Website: crate-barrel
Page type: payment
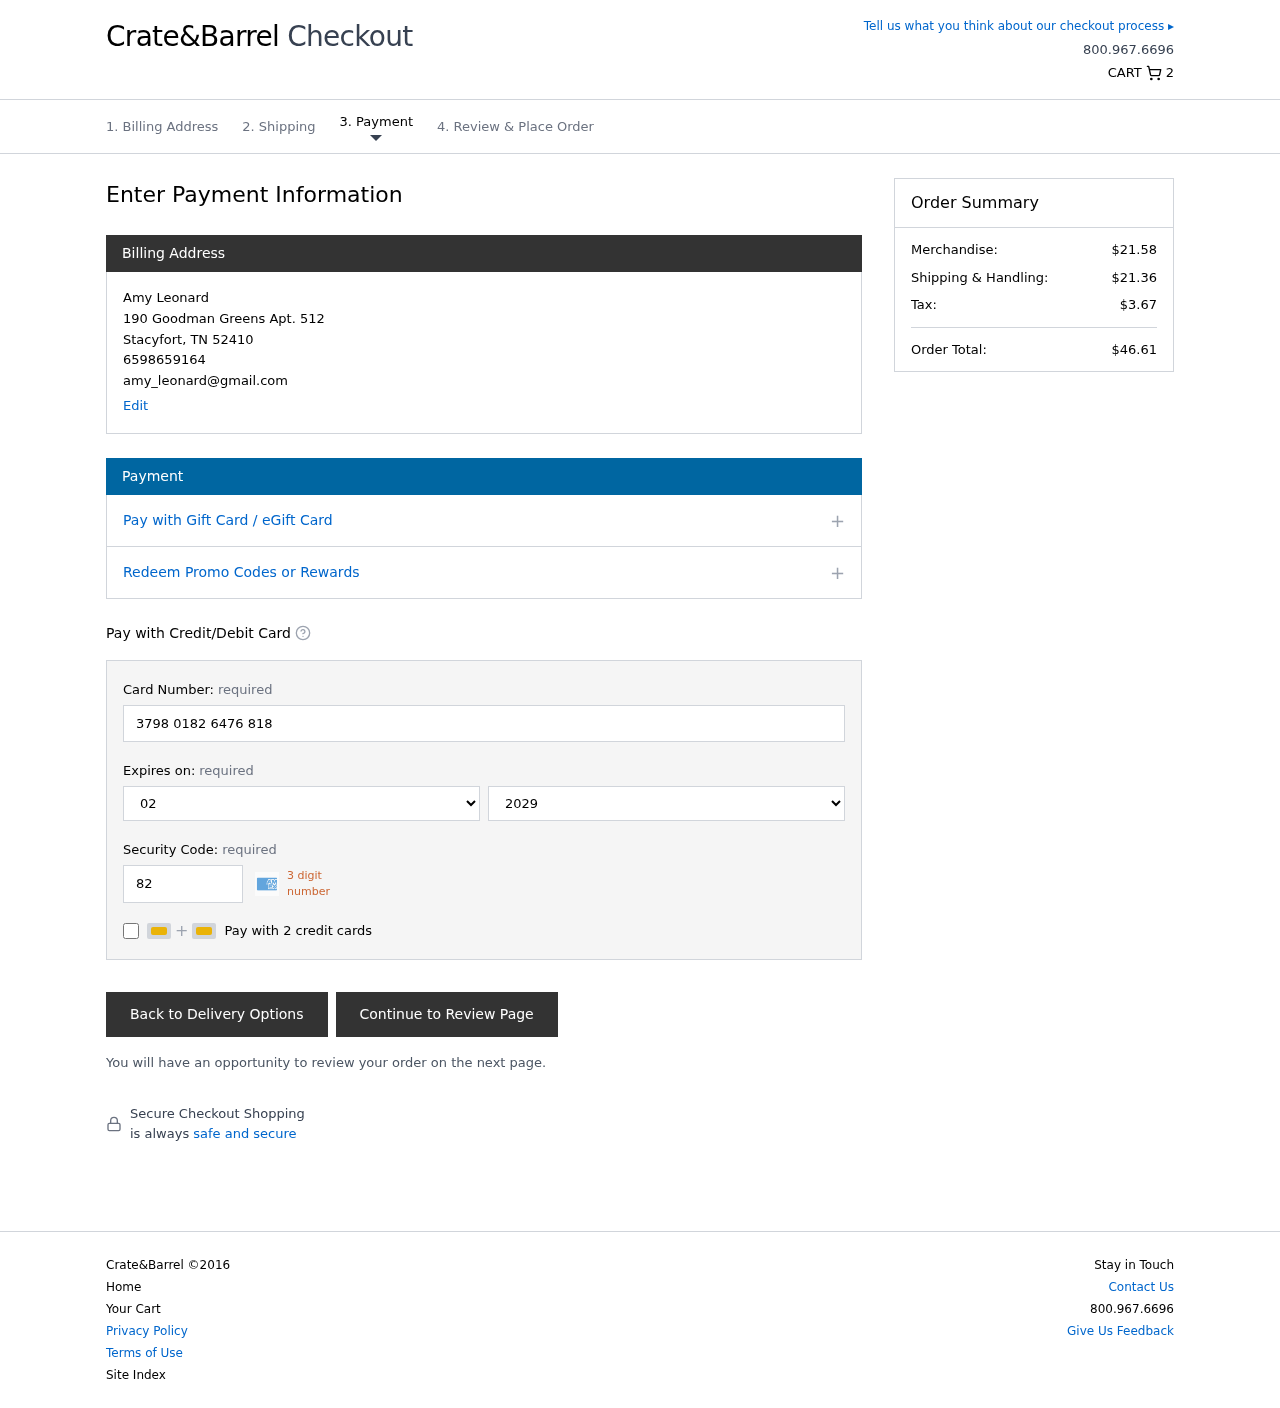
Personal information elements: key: PII_CARD_CVV
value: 8290
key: PII_CARD_EXPIRY_MONTH
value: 02
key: PII_CARD_EXPIRY_YEAR
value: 29
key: PII_CARD_NUMBER
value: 3798 0182 6476 818
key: PII_CITY
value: Stacyfort
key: PII_EMAIL
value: amy_leonard@gmail.com
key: PII_FULLNAME
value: Amy Leonard
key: PII_PHONE
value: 6598659164
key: PII_POSTCODE
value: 52410
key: PII_STATE_ABBR
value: TN
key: PII_STREET
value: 190 Goodman Greens Apt. 512
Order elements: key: ORDER_NUM_ITEMS
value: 2
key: ORDER_SUBTOTAL
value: $21.58
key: ORDER_SHIPPING_COST
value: $21.36
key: ORDER_TAX
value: $3.67
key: ORDER_TOTAL
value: $46.61